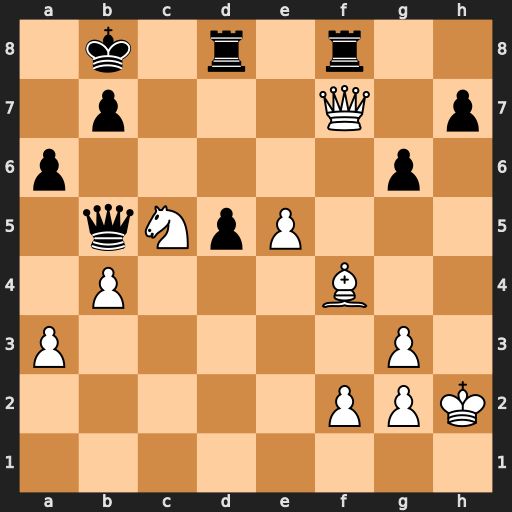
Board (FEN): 1k1r1r2/1p3Q1p/p5p1/1qNpP3/1P3B2/P5P1/5PPK/8
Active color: w
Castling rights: -
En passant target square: -
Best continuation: e6+ Ka8 e7